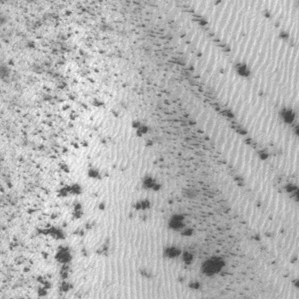
Label: frost